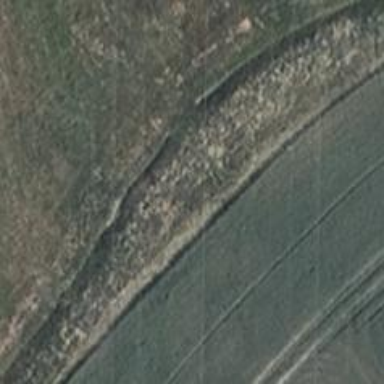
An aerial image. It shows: Culvert tunnel.